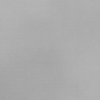
Label: dusty